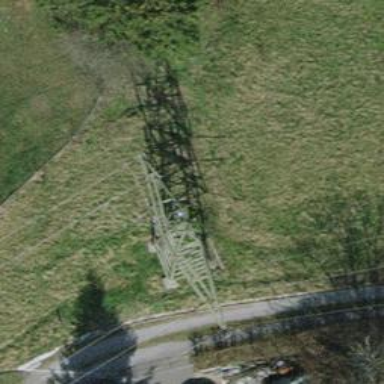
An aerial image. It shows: Power tower.